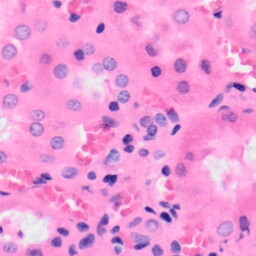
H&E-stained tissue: Kidney